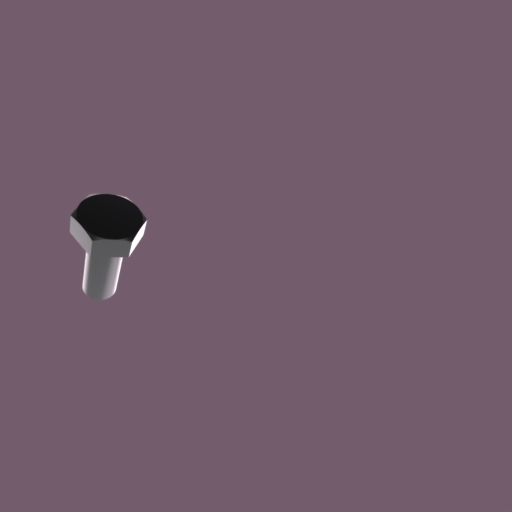
Label: bolt